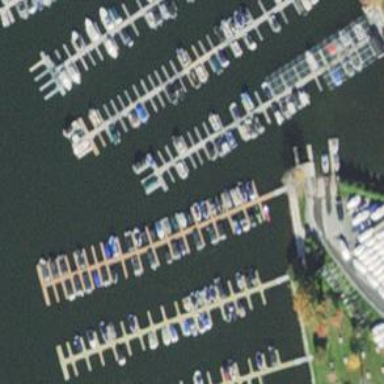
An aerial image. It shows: Man-made pier.